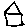
Label: house